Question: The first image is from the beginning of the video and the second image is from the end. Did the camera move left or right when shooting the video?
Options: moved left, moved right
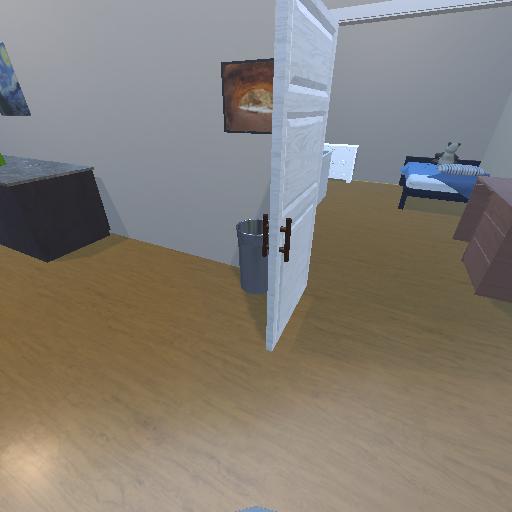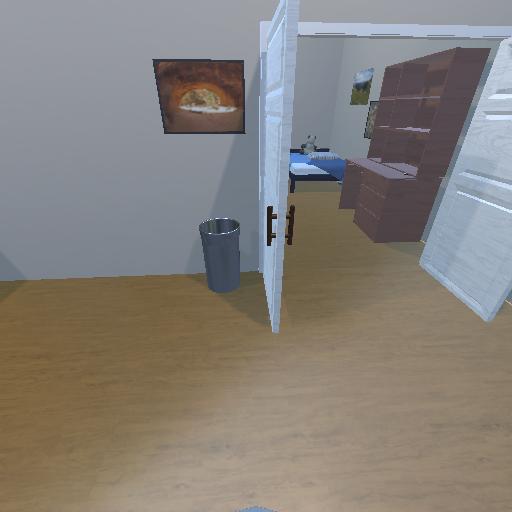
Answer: moved left